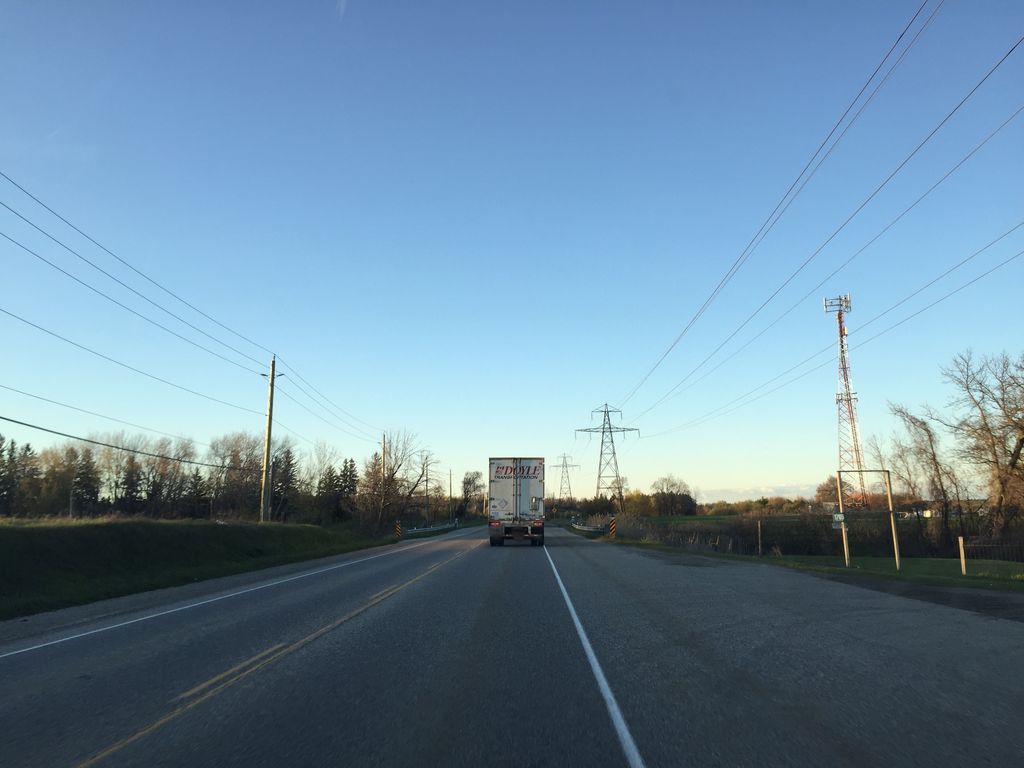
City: kitchener-waterloo